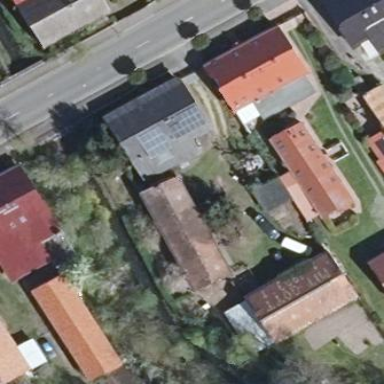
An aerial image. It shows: Building.